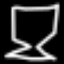
Label: hourglass